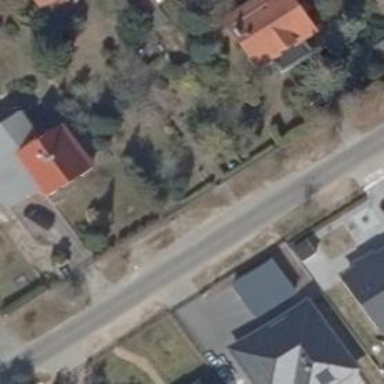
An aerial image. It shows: Footway along the road.